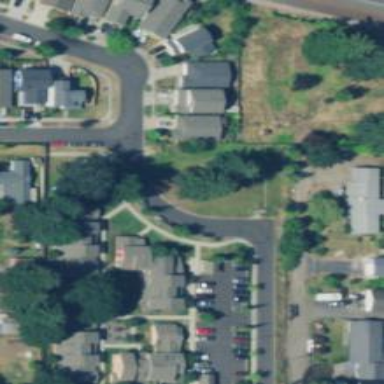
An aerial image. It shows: Residential road with asphalt surface. Sidewalk is present on the left side.